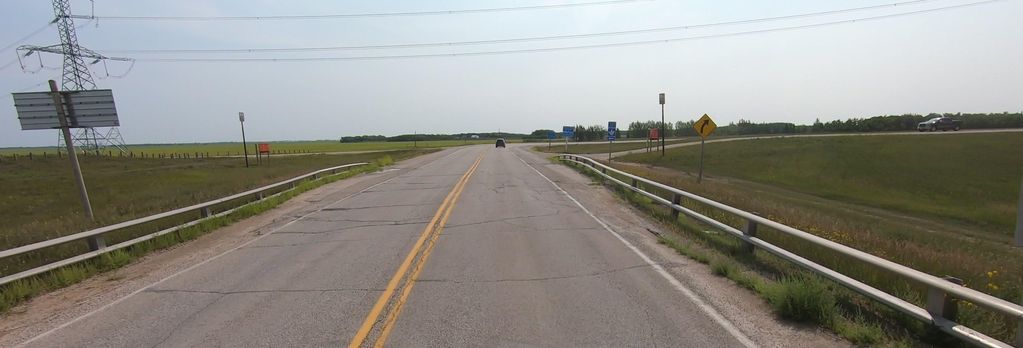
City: winnipeg